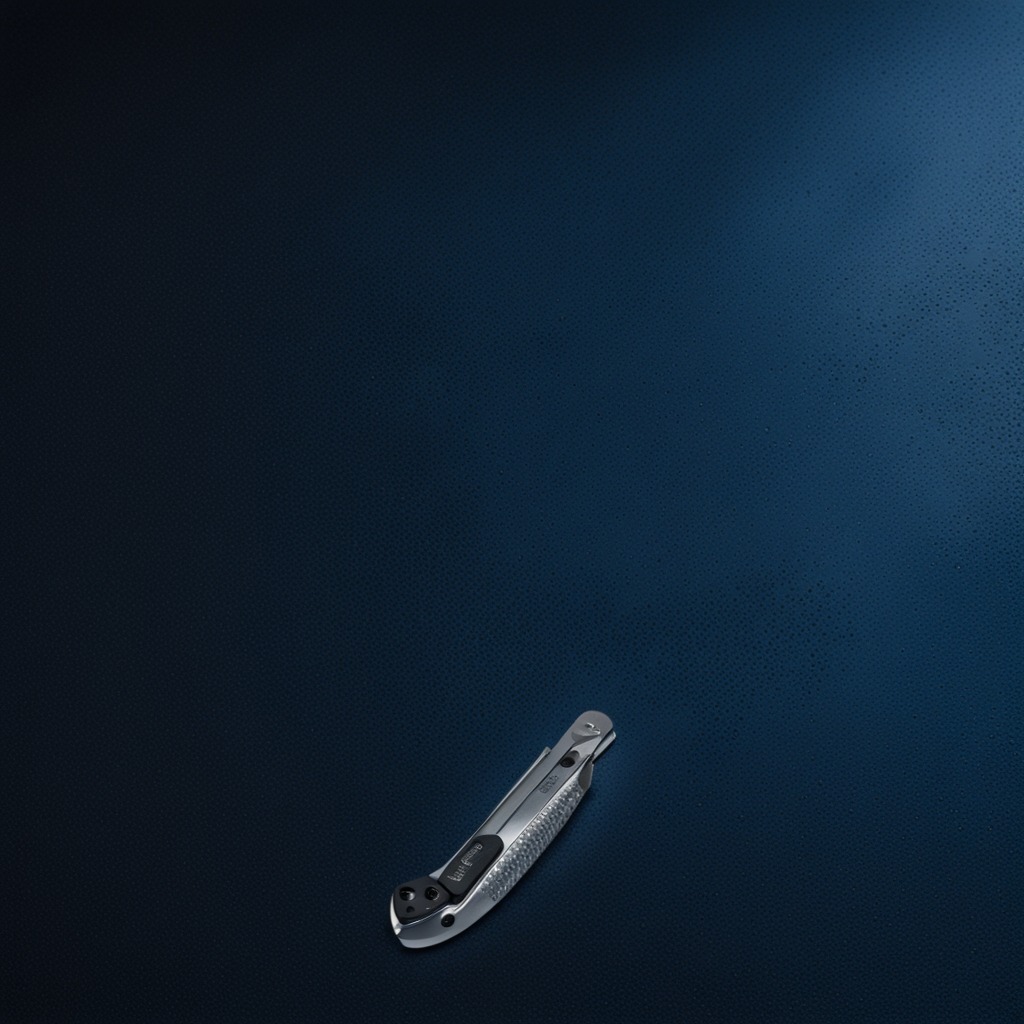
A utility knife is lying on a clean granite tabletop covered with a blue rubber mat inside a workshop at night dim ambient light soft shadows worn but beneath the mat